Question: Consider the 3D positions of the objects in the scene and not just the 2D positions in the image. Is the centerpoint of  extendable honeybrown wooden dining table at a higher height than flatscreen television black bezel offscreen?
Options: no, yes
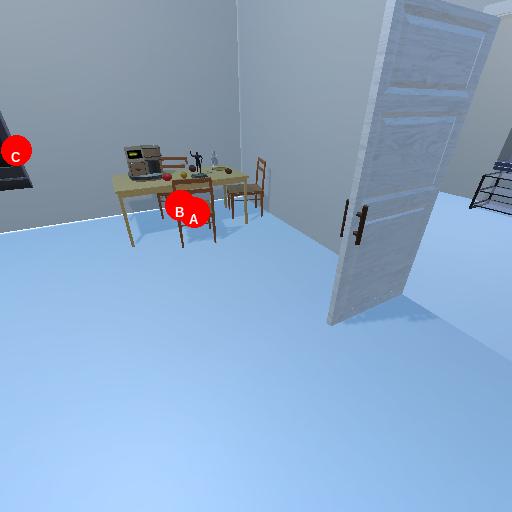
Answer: no